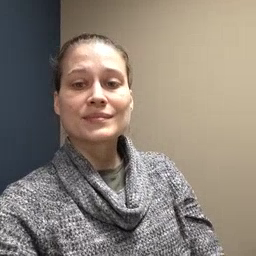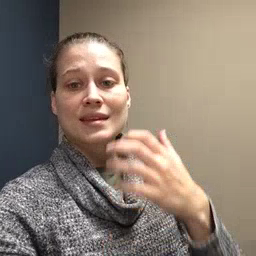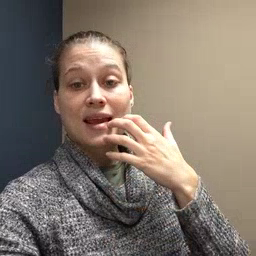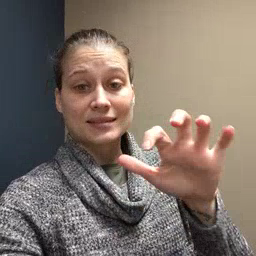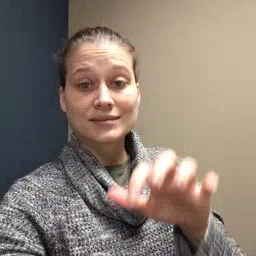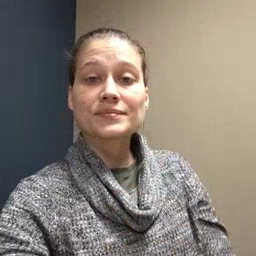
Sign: hot